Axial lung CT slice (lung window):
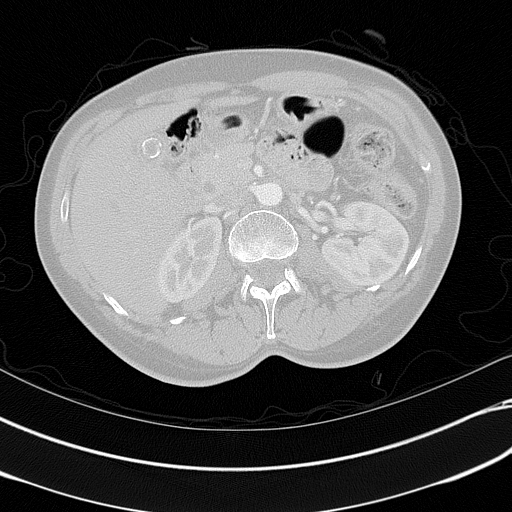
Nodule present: no